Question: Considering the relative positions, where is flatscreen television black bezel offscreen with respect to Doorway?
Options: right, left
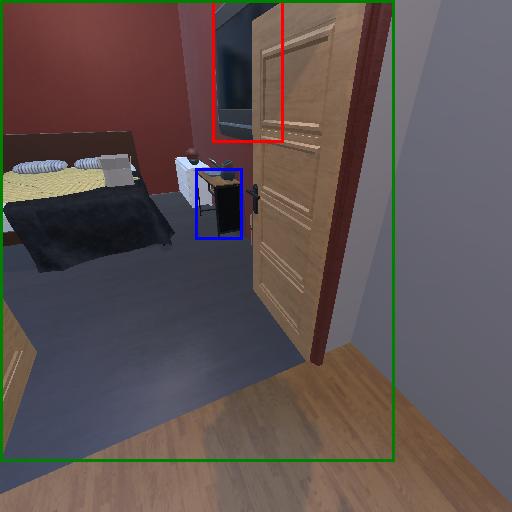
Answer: right